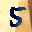
Label: 5